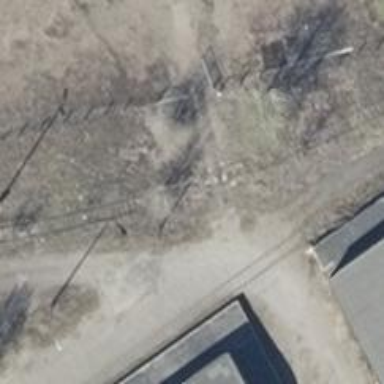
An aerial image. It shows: Abandoned railway yard is depicted.